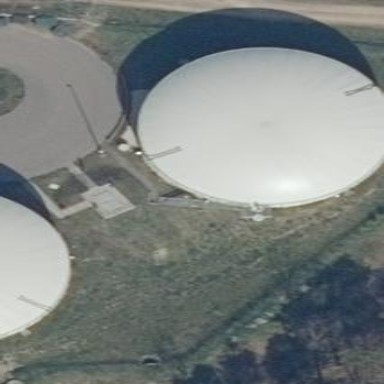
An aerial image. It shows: Storage tank with man-made structure.